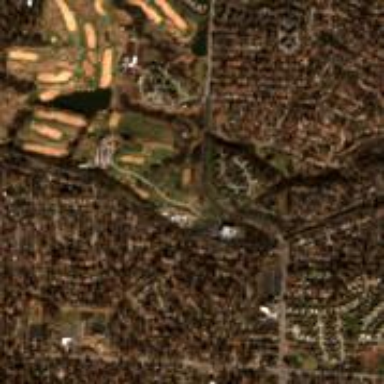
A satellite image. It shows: Golf course.